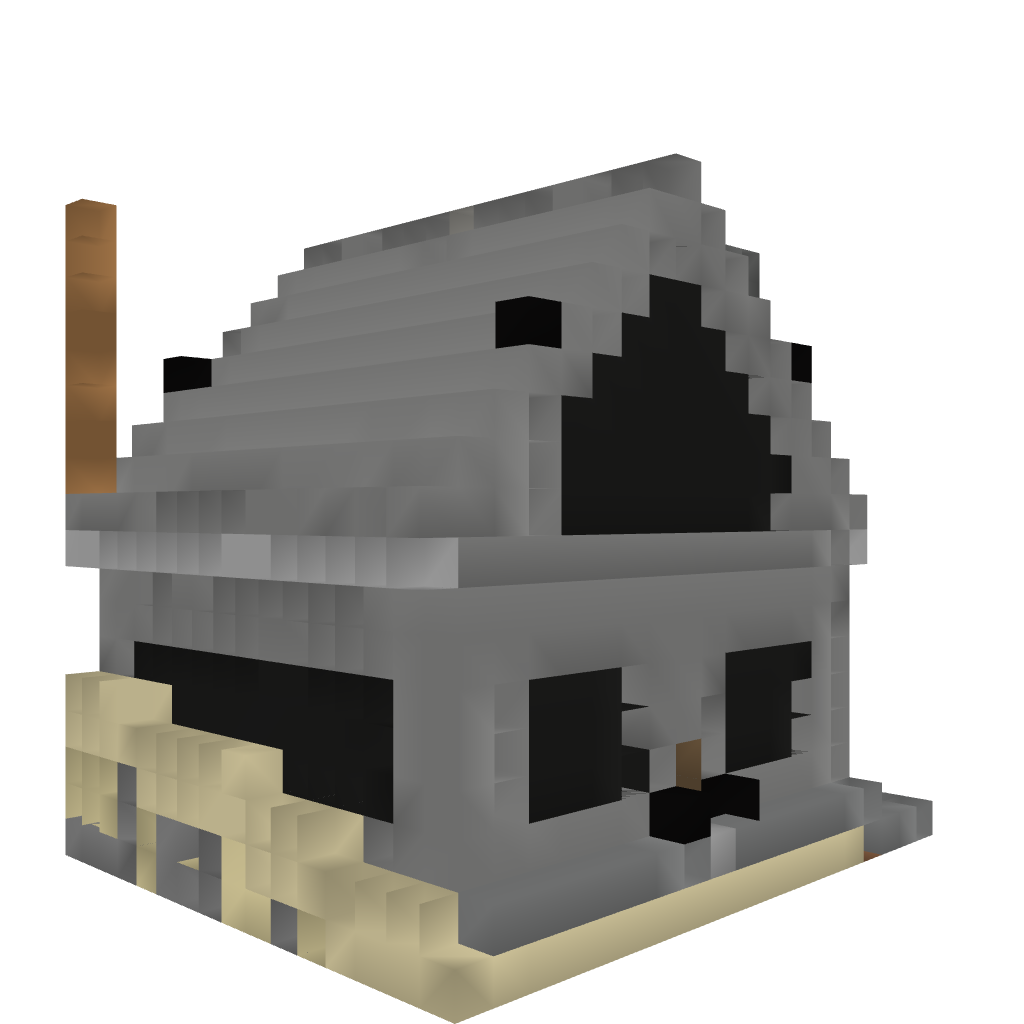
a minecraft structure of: Home Fires